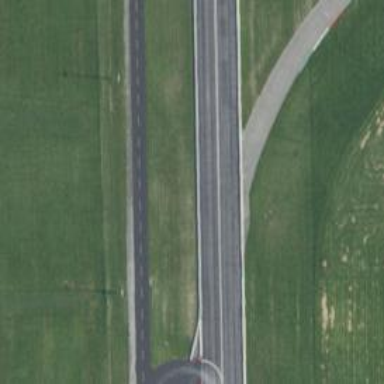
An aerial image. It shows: Motor sport raceway.